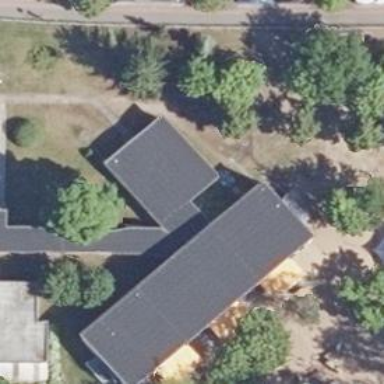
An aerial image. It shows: Kindergarten building.